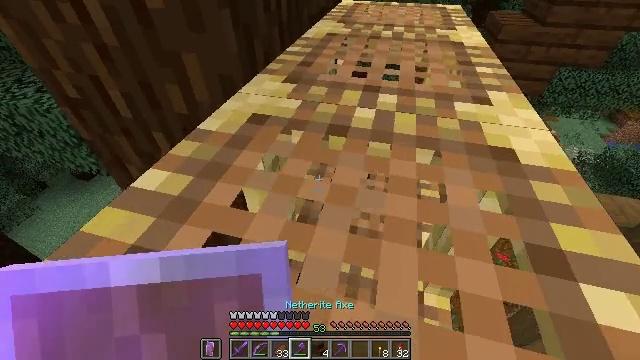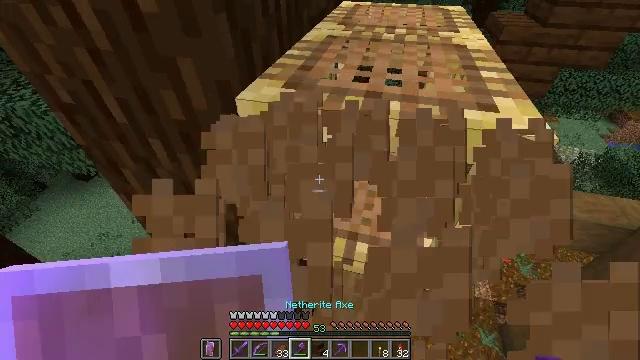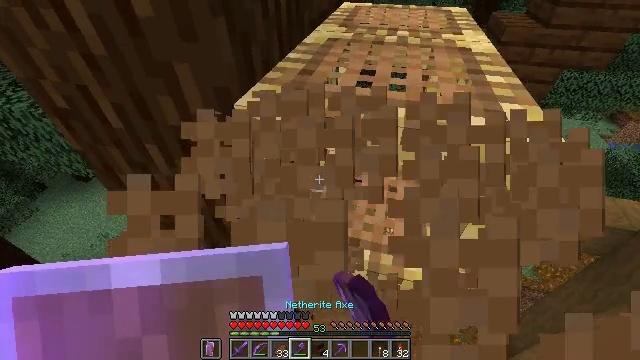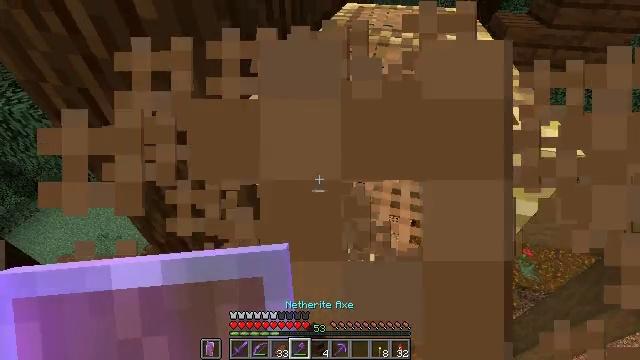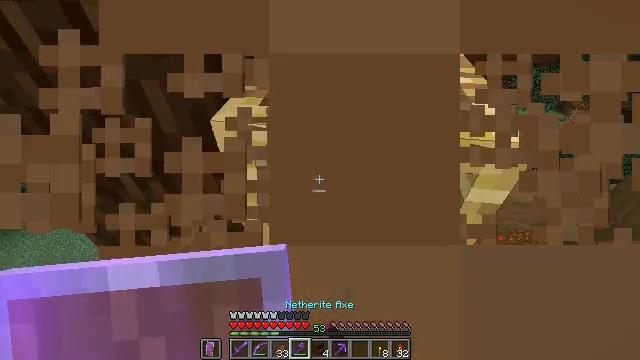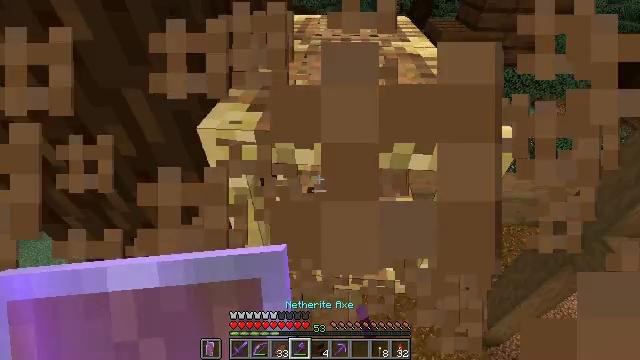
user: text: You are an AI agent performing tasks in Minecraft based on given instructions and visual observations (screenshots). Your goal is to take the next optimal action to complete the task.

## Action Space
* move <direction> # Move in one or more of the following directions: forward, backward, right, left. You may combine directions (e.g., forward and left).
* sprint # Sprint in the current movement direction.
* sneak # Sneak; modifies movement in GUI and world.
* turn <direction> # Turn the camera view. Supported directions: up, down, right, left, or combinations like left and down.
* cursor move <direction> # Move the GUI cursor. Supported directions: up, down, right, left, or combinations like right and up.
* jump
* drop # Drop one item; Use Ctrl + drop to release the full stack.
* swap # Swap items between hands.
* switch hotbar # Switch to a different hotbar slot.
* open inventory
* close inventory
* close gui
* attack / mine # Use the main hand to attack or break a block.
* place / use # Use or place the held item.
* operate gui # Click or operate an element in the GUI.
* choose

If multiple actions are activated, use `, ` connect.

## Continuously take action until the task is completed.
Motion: motion action
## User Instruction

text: Break the scaffolding for reuse.
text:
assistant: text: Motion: move forward, sneak, attack / mine
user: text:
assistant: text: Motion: move forward, sneak, attack / mine
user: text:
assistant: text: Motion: move forward, sneak, attack / mine
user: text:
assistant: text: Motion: move forward, sneak, turn right and up
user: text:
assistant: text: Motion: move forward, sneak, turn right
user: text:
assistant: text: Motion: sneak